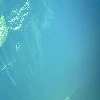
Label: water